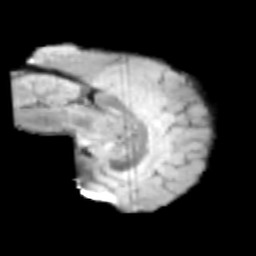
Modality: T2w
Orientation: sagittal
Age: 13
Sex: male
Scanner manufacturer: siemens
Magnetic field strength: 3 T
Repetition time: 3.8 s
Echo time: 0.07 s